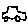
Label: car